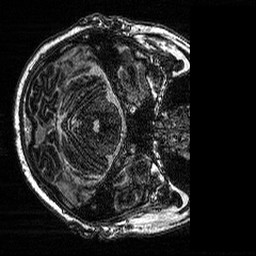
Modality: MP2RAGE
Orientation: axial
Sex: male
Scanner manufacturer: siemens
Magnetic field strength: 3 T
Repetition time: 5 s
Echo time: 0.00292 s